Question: Just upgraded to the RC2 version of Node.js tools and I can no longer stop at a breakpoint. Does anyone know how to fix this?
Environment: Windows 8.1 x64, Visual Studio Pro 2013
Project settings:

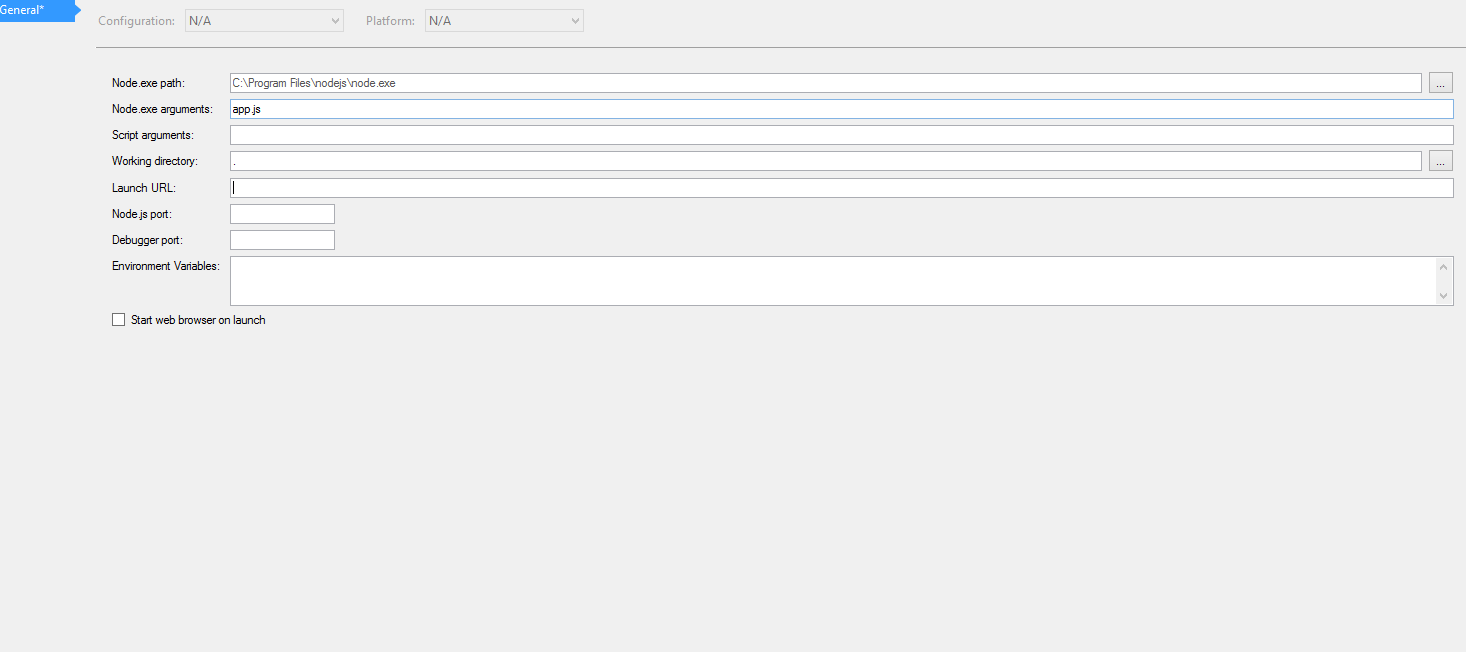
Answer: I actually ended up contacting the Visual Studio Node.js Tools team about this. They reached back out to me and after testing together via a Skype session they ultimately found the bug.
See the codexplex issue: <URL>
They recently moved to GitHub. See the issue on GitHub: <URL>